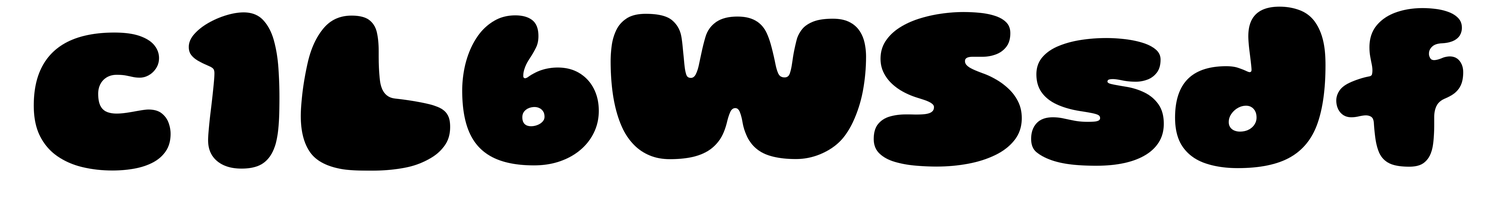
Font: Gluten_Black